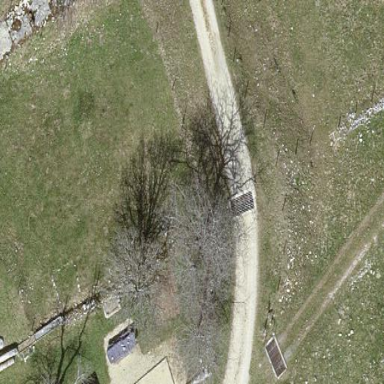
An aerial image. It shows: Parking area with fine gravel surface.